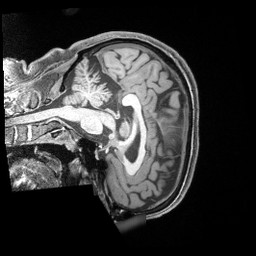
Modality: T1w
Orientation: sagittal
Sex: male
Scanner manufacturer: siemens
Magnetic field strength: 3 T
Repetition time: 2.4 s
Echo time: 0.00222 s